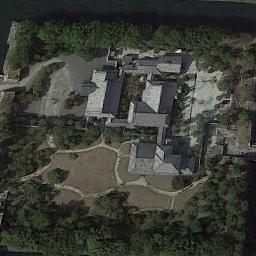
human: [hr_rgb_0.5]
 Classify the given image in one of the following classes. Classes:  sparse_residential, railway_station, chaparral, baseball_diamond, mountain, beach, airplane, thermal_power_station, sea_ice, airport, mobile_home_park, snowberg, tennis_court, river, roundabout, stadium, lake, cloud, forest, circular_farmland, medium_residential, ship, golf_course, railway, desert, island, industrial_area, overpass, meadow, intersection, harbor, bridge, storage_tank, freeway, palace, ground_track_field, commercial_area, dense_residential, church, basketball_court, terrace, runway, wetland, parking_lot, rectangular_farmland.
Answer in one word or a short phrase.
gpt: palace